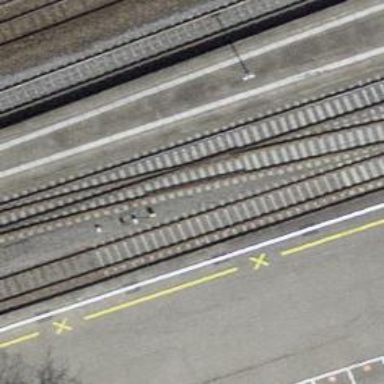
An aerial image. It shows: Railway siding with one electrified track and contact line.